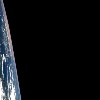
Label: space